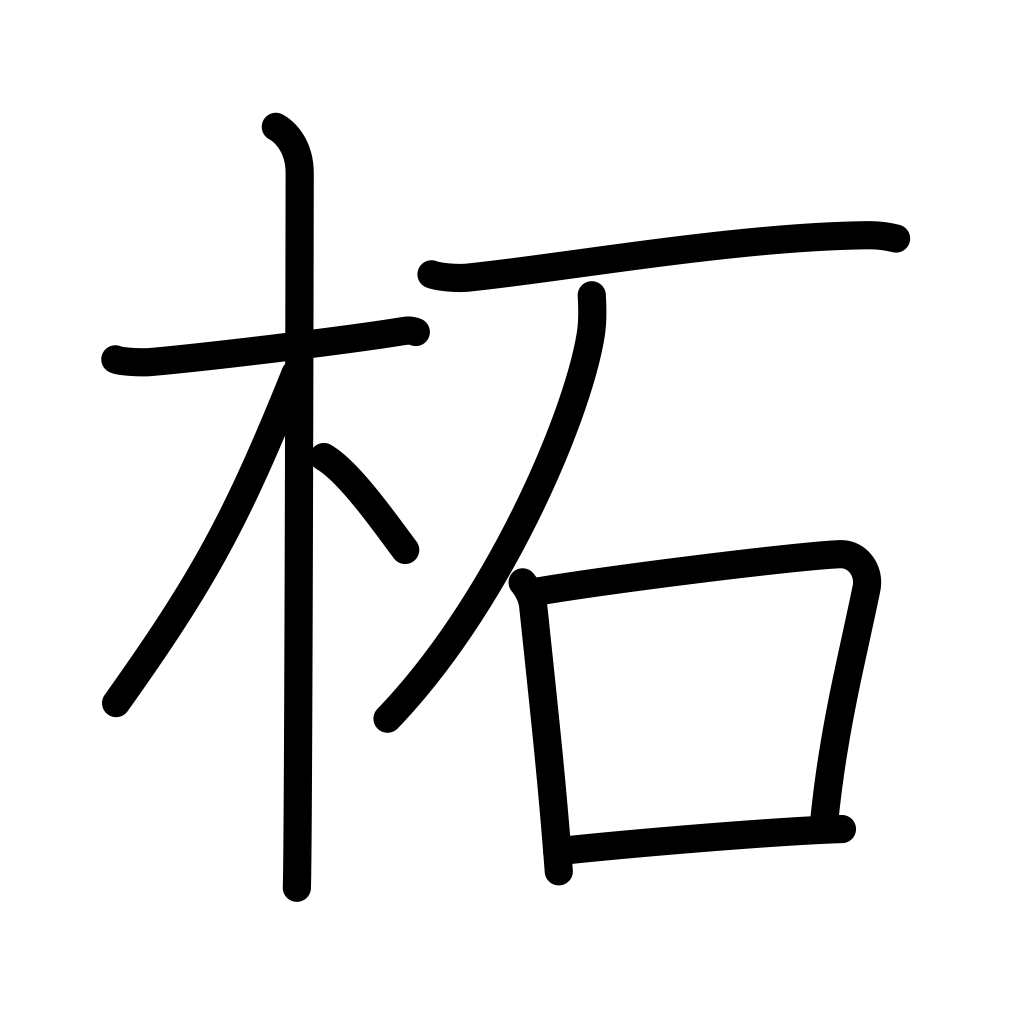
Meaning: wild mulberry